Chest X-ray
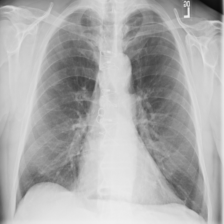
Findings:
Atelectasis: negative
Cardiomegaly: negative
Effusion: negative
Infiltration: negative
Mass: negative
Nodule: negative
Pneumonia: negative
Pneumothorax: negative
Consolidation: negative
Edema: negative
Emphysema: negative
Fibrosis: negative
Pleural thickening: negative
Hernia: negative